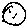
Label: moon